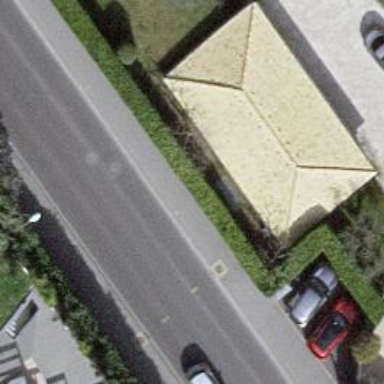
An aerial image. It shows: View of roof of building.